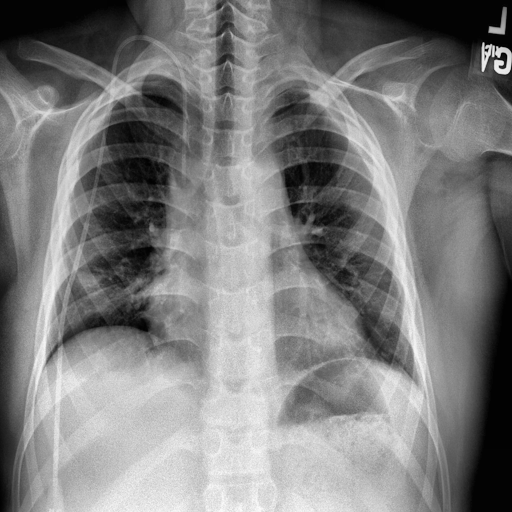
Finding: NORMAL